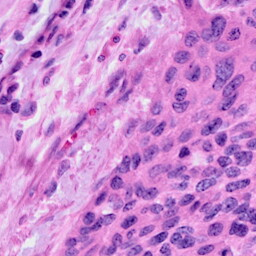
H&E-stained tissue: Cervix